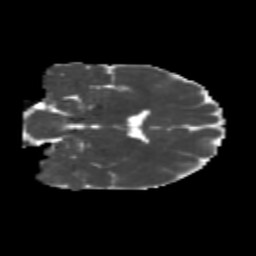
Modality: MD
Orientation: coronal
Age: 27
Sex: male
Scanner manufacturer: siemens
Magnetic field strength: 3 T
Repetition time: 1.8 s
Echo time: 0.07 s